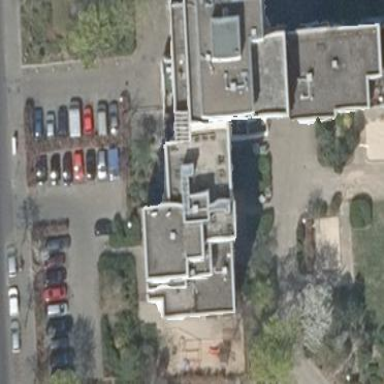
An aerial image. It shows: Building consisting of apartments.